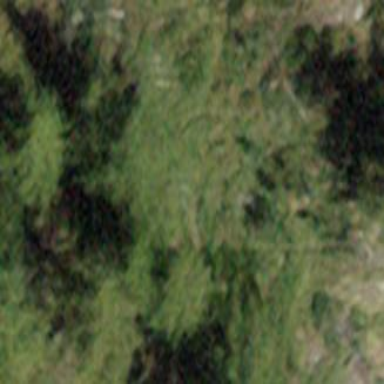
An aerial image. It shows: Forest dominated by needle-leaved trees.